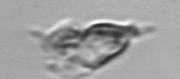
Label: Paratontonia_gracillima